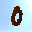
Label: 0